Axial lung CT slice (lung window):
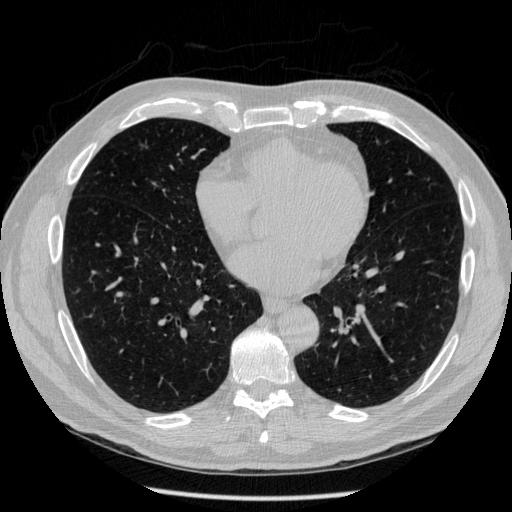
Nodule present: no